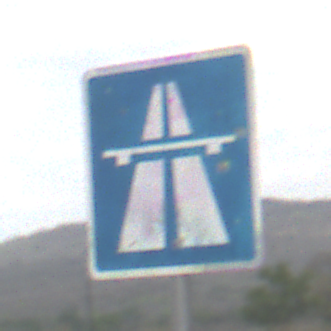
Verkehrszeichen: Autobahn
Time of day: Midday
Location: Outdoor (Nature)
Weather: PartlyCloudy
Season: NotSpecified
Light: Natural